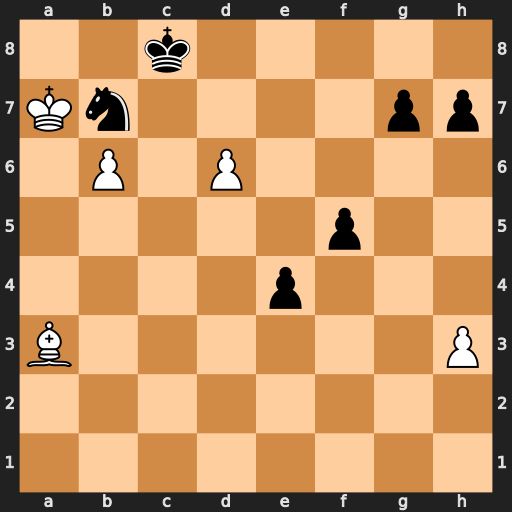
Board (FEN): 2k5/Kn4pp/1P1P4/5p2/4p3/B6P/8/8
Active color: w
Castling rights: -
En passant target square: -
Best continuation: d7+ Kxd7 Kxb7